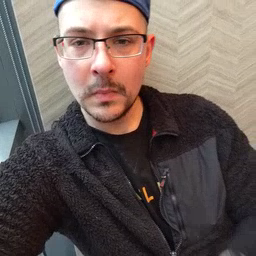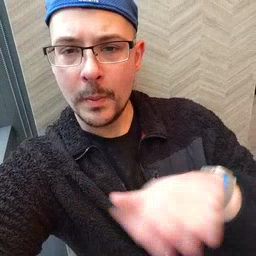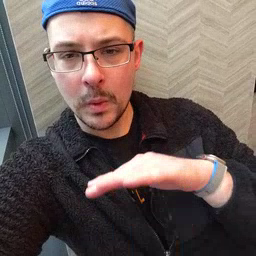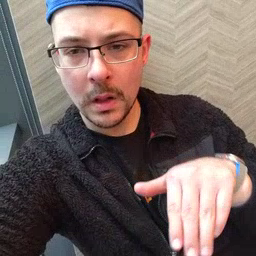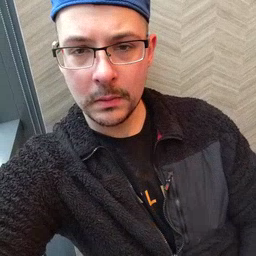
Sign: pool